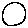
Label: moon